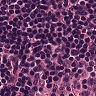
Metastatic tissue present: no